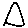
Label: triangle